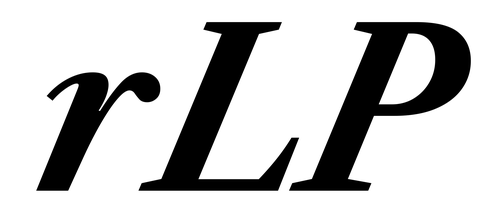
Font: LibreCaslonText-Italic_Bold_Italic